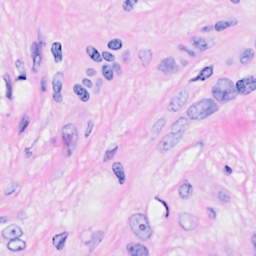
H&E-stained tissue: Breast